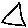
Label: triangle